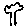
Label: tree